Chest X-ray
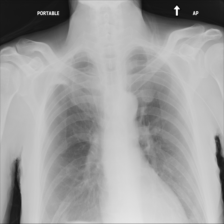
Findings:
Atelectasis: negative
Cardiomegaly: negative
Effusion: negative
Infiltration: negative
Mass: negative
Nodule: negative
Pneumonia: negative
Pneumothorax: negative
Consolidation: negative
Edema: negative
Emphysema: negative
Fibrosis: negative
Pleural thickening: negative
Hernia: negative